Field crop: maize
Growth stage: 2
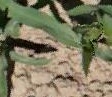
Species: maize